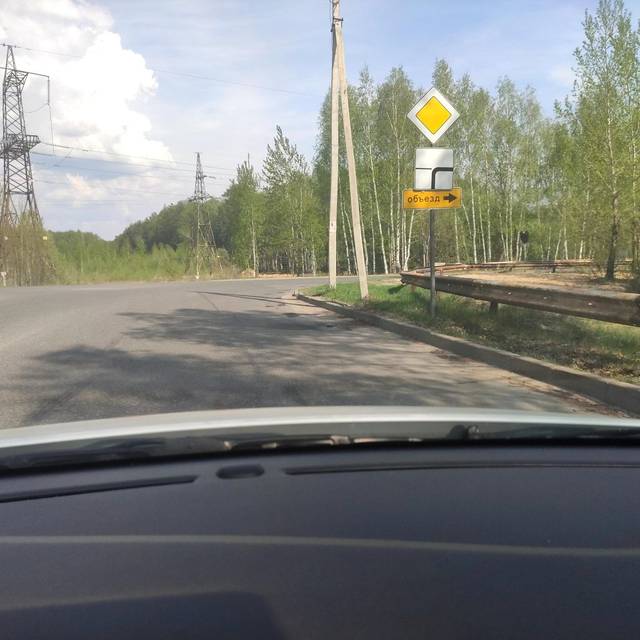
Region: Russia
Coordinates: 55.871, 48.578